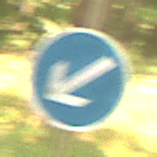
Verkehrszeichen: VorgeschriebeneVorbeifahrtLinks
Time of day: Midday
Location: Outdoor (Nature)
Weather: PartlyCloudy
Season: NotSpecified
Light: Natural